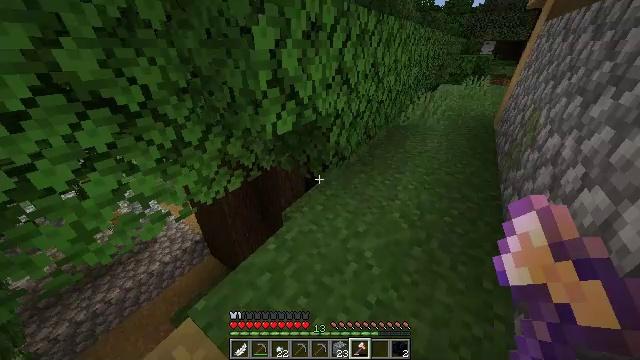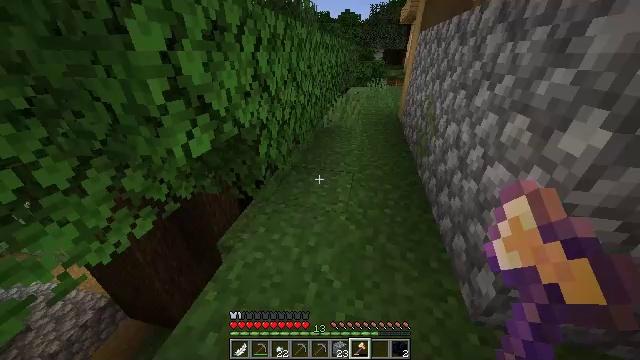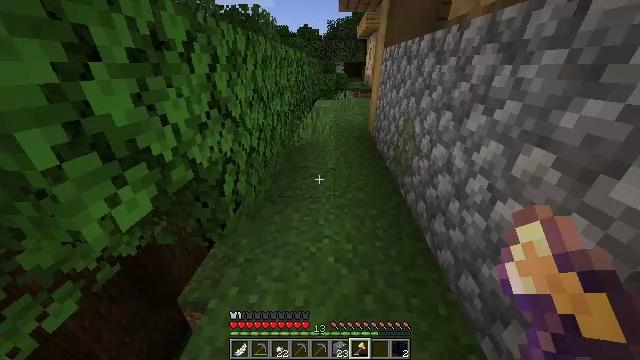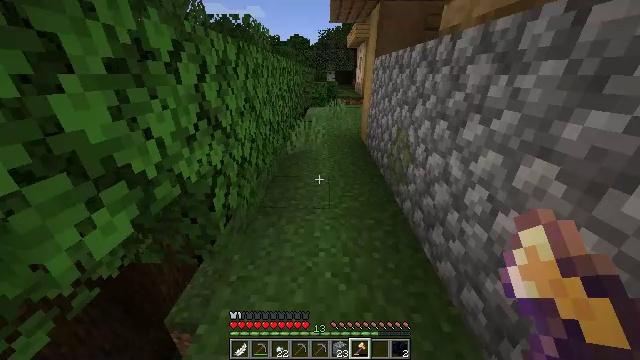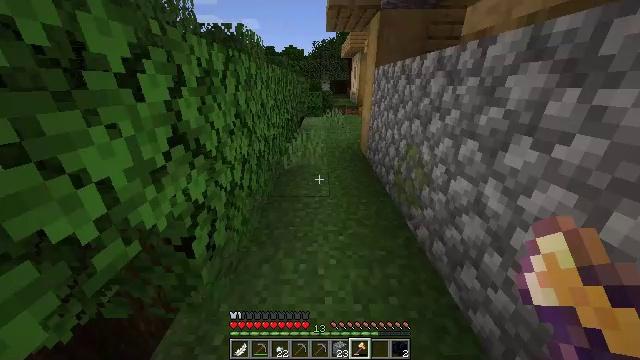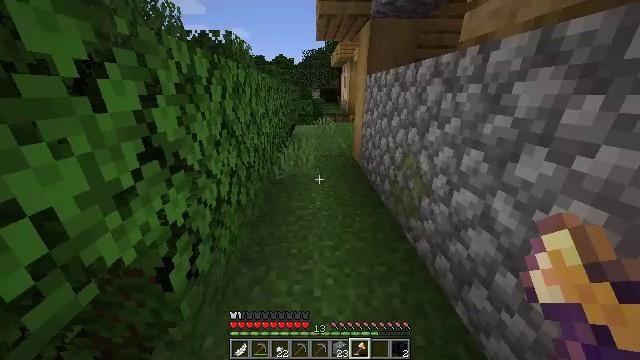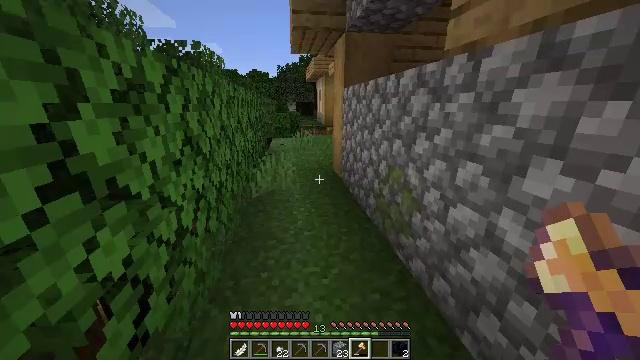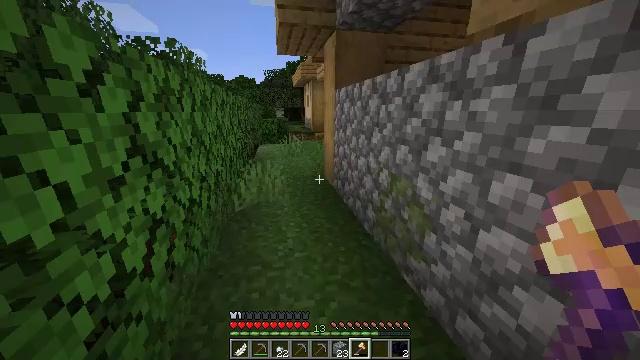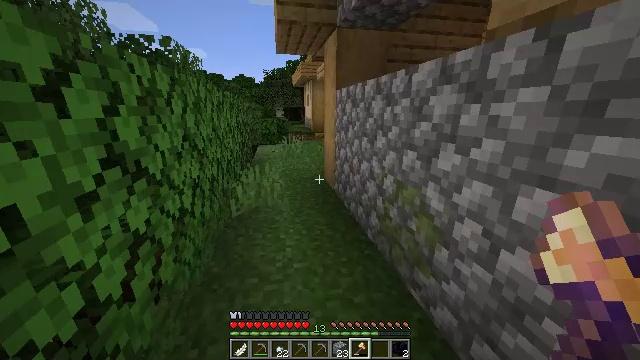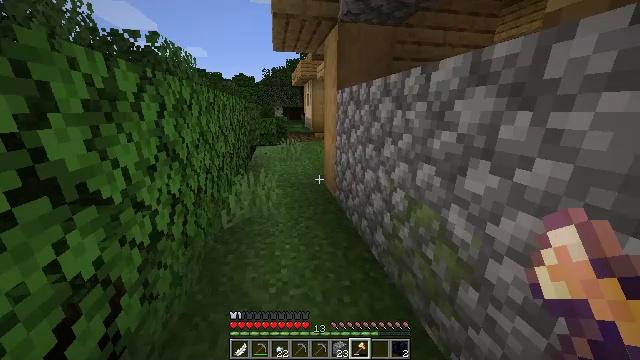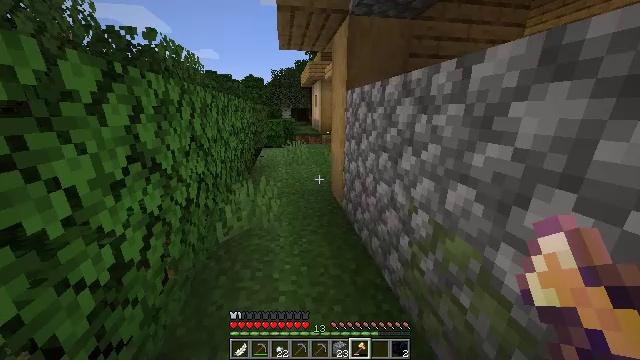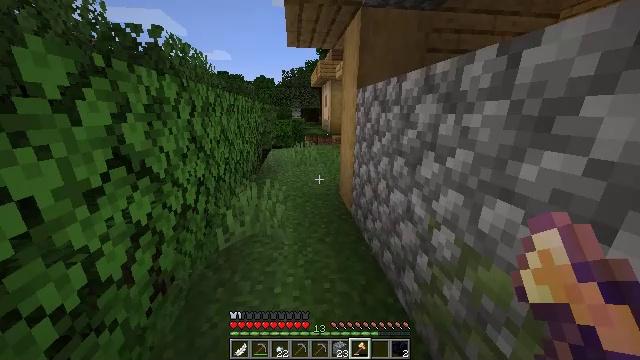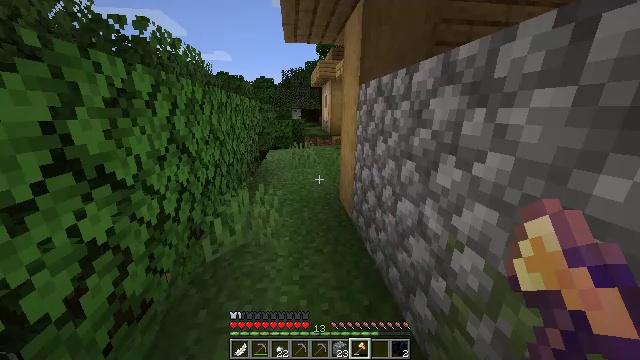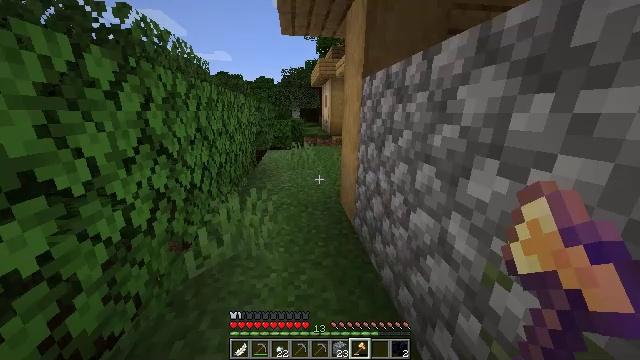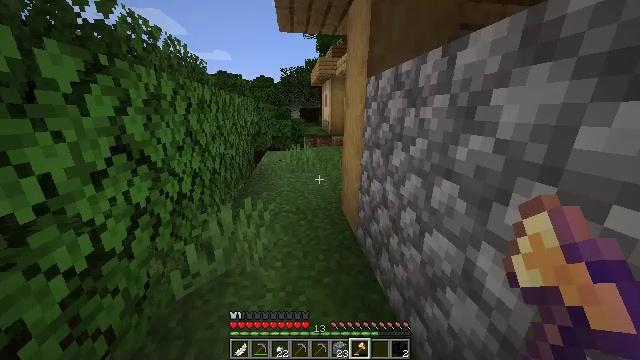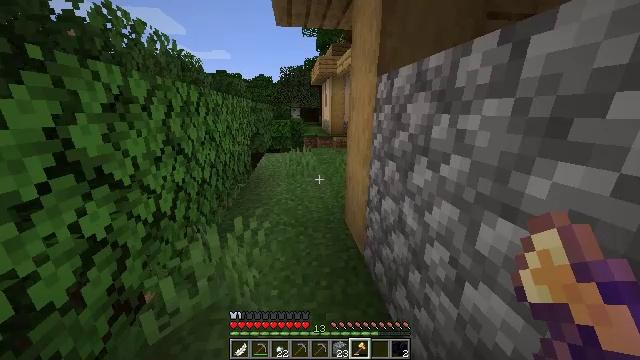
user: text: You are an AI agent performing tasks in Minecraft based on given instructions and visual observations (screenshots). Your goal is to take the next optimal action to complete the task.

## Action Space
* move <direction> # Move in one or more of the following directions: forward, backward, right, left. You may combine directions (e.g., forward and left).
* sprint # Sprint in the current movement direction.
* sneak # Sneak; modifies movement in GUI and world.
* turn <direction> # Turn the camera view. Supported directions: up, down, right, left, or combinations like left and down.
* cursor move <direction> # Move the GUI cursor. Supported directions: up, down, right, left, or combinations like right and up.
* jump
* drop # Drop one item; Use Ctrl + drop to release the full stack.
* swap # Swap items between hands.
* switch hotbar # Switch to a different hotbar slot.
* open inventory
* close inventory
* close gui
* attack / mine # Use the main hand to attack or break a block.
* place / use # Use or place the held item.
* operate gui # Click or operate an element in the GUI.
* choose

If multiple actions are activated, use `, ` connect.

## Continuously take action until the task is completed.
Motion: motion action
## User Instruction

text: Gather oak logs from trees.
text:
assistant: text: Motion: move forward, turn right and up
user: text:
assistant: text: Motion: move forward, turn right and up
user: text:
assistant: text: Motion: move forward, sprint, turn right and up
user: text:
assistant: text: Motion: move forward, sprint, turn right and up
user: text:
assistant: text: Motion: move forward, sprint, turn right and up
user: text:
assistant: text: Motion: move forward, turn right and up
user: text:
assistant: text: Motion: move forward, turn right and up
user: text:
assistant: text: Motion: move forward, sprint
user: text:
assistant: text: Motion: move forward, sprint
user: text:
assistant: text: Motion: move forward, sprint, turn left
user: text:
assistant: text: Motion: move forward, sprint, turn left
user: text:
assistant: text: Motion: move forward
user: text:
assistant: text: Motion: move forward, sprint
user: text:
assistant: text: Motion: move forward, sprint
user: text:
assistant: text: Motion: move forward, sprint
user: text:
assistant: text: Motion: move forward, sprint
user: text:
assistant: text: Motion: move forward
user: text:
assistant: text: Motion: move forward
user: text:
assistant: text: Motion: move forward, turn left
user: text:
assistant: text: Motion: move forward, turn left
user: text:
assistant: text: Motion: move forward
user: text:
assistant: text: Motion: move forward
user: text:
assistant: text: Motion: move forward
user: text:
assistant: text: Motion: move forward
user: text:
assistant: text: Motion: move forward
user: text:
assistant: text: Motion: move forward, jump
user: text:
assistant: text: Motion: move forward, jump
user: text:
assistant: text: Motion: move forward, jump
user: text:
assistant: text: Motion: move forward, jump
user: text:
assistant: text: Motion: move forward, jump